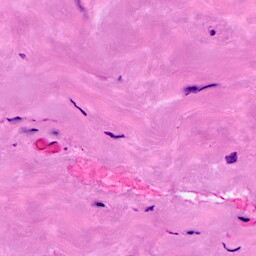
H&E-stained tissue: Breast